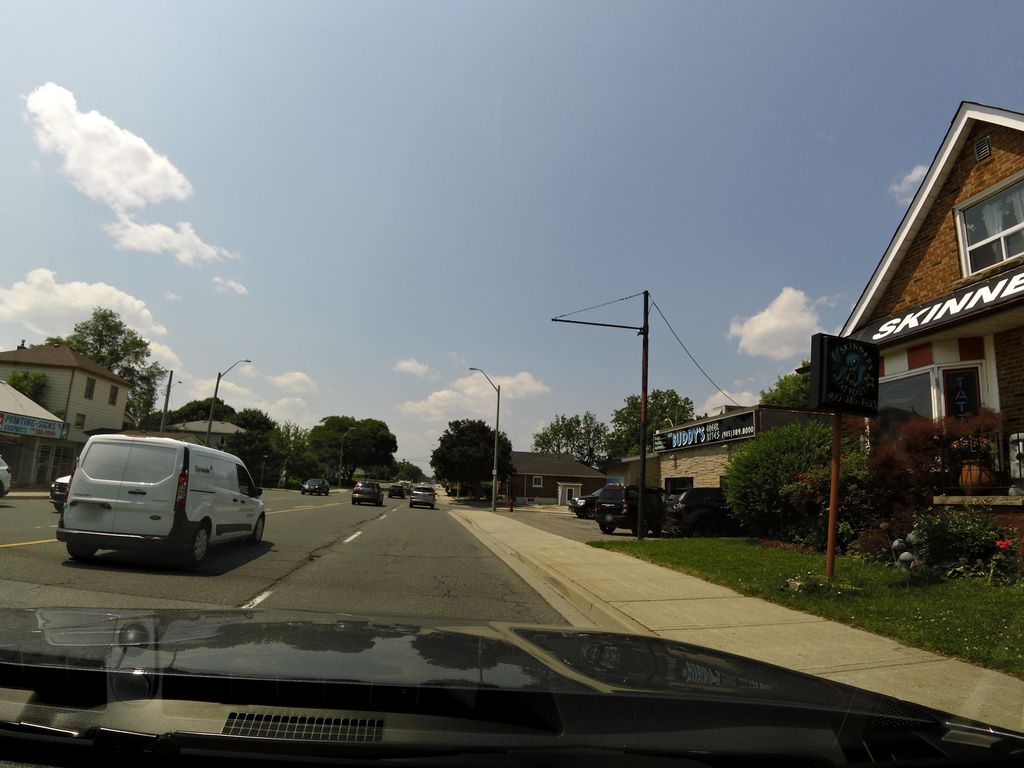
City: hamilton